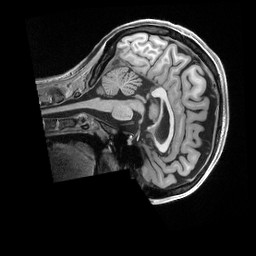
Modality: T1w
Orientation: sagittal
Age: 22
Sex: female
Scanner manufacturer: siemens
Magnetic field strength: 3 T
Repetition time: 2.5 s
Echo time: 0.00296 s